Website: apple-inc
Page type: cart
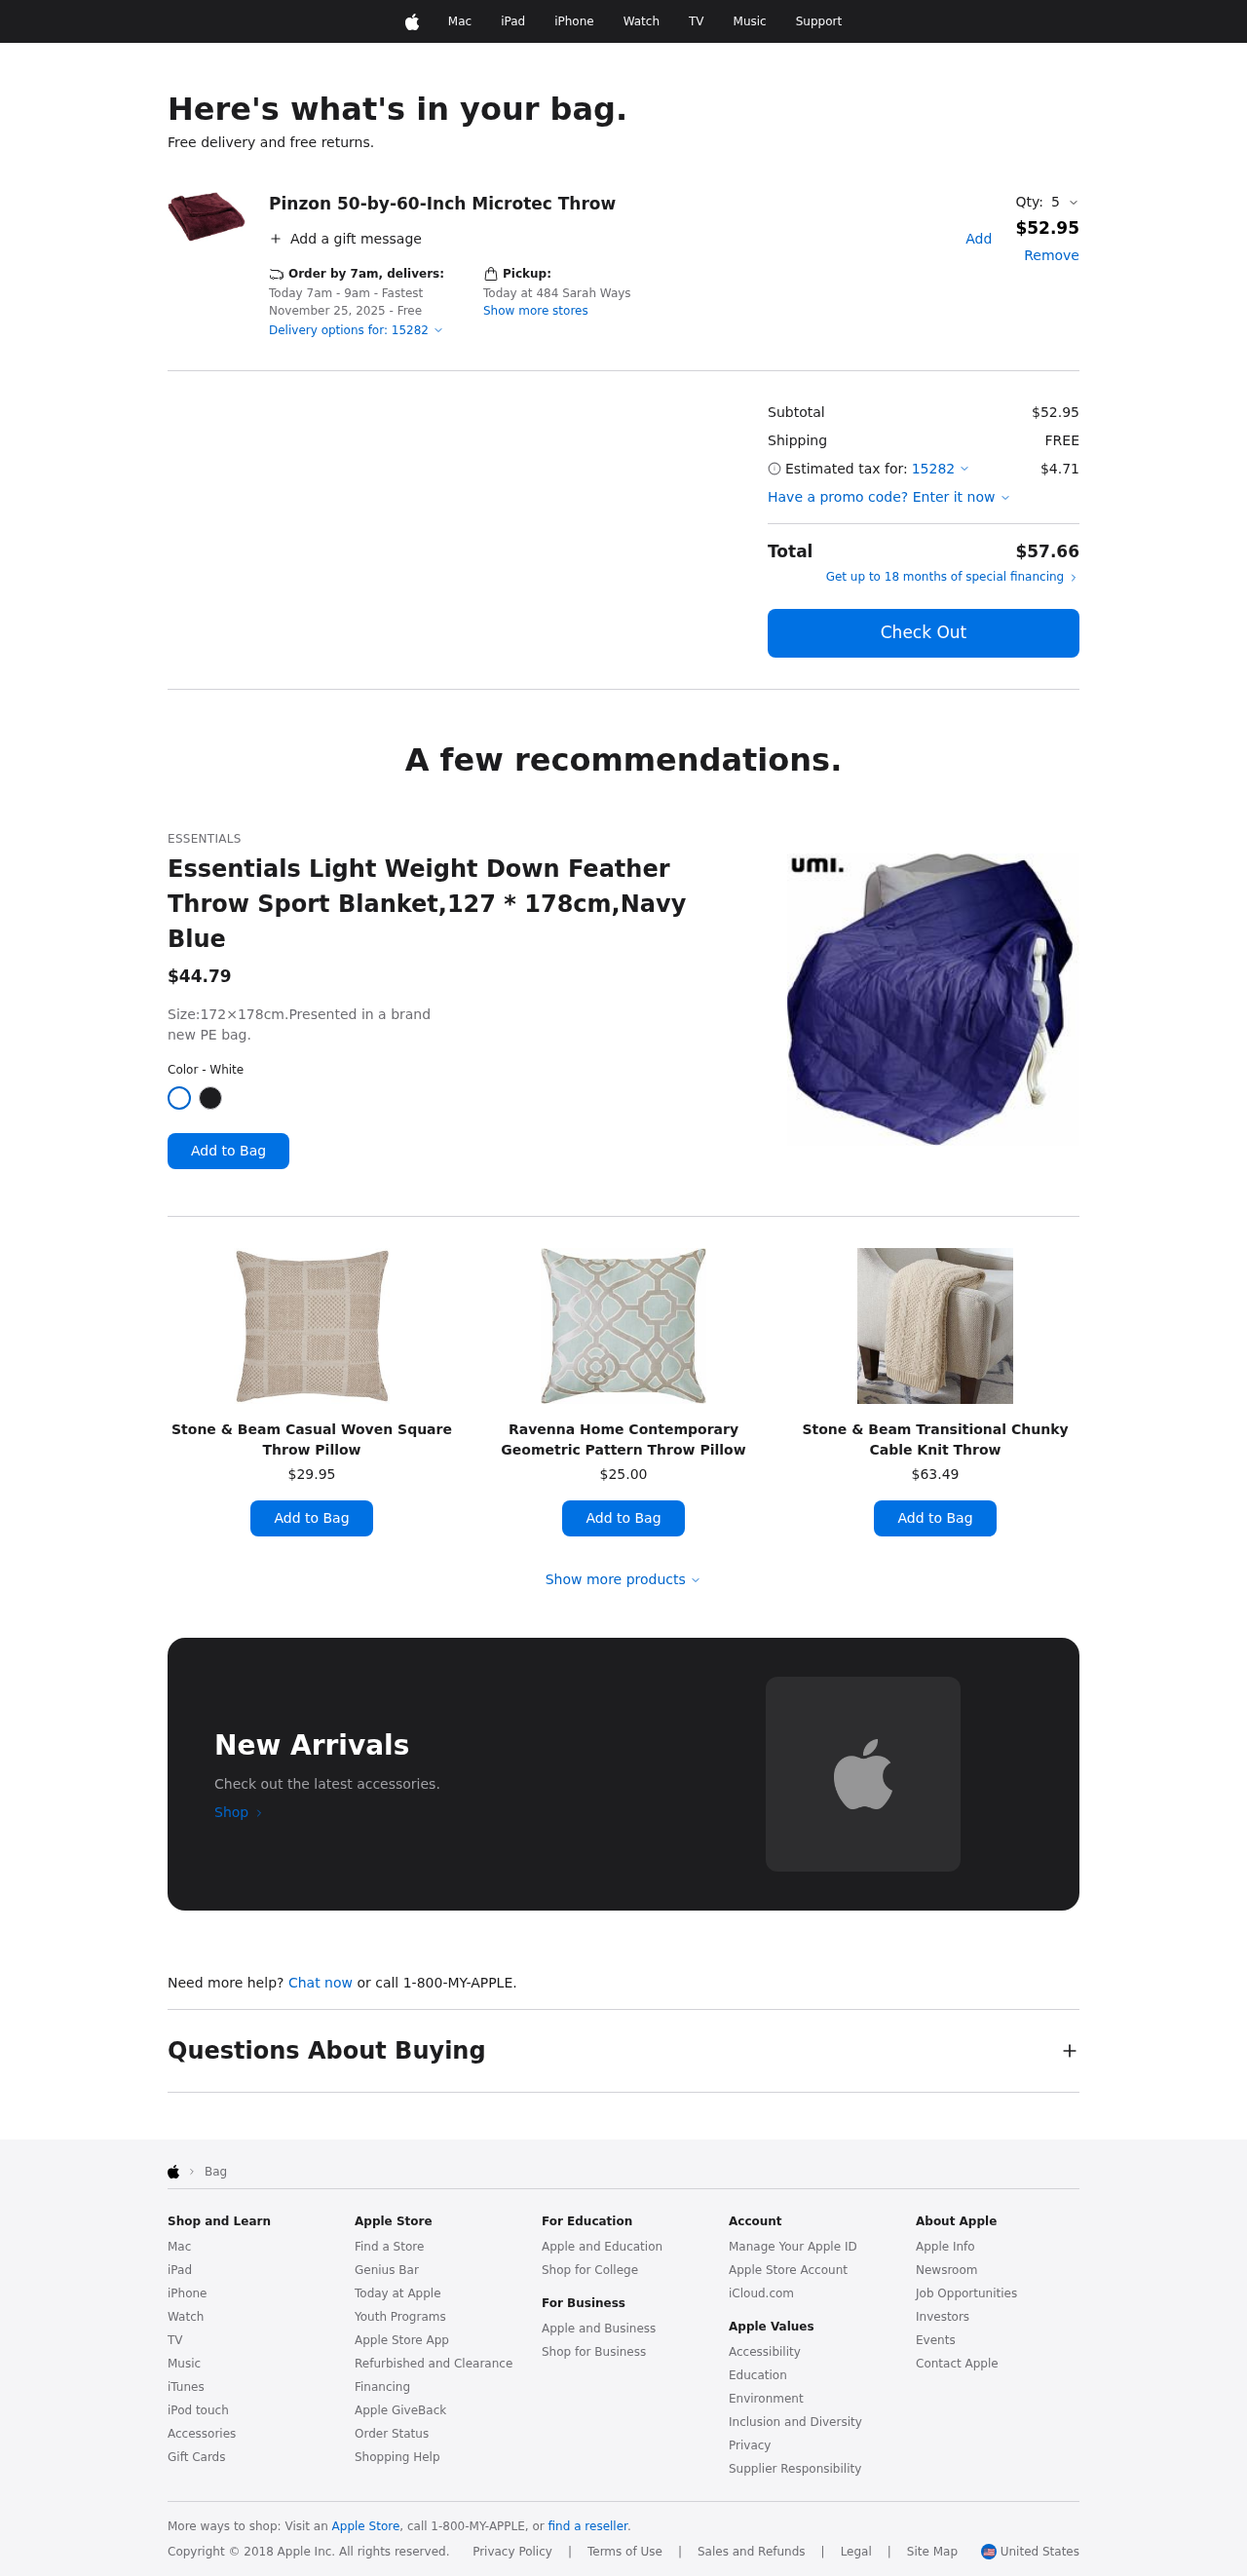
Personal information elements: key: PII_LOCATION1_STREET
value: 484 Sarah Ways
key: PII_POSTCODE
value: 15282
Product elements: key: PRODUCT1_NAME
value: Pinzon 50-by-60-Inch Microtec Throw
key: PRODUCT1_PRICE
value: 52.95
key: PRODUCT1_QUANTITY
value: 5
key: PRODUCT2_BRAND
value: Essentials
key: PRODUCT2_DESC
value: Size:172×178cm.Presented in a brand new PE bag.
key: PRODUCT2_NAME
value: Essentials Light Weight Down Feather Throw Sport Blanket,127 * 178cm,Navy Blue
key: PRODUCT2_PRICE
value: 44.79
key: PRODUCT3_NAME
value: Stone & Beam Casual Woven Square Throw Pillow
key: PRODUCT3_PRICE
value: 29.95
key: PRODUCT4_NAME
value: Ravenna Home Contemporary Geometric Pattern Throw Pillow
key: PRODUCT4_PRICE
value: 25
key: PRODUCT5_NAME
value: Stone & Beam Transitional Chunky Cable Knit Throw
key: PRODUCT5_PRICE
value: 63.49
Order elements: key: ORDER_SHIPPING_DATE
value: Today 7am - 9am
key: ORDER_DELIVERY_DATE
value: November 25, 2025
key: ORDER_SUBTOTAL
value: $52.95
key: ORDER_SHIPPING_COST
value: FREE
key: ORDER_TAX
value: $4.71
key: ORDER_TOTAL
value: $57.66